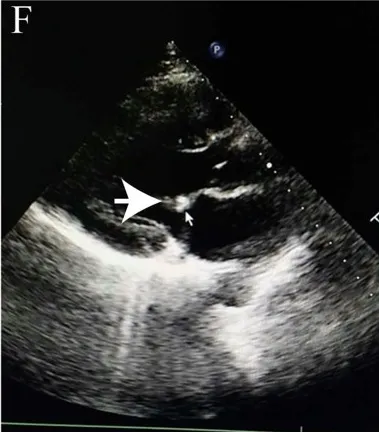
Heterotopic calcification. (F) Mitral calcification.
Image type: radiology (ultrasound)